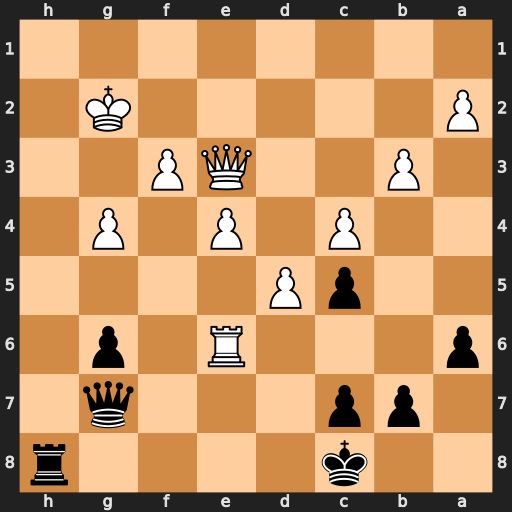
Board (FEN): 2k4r/1pp3q1/p3R1p1/2pP4/2P1P1P1/1P2QP2/P5K1/8
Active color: b
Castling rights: -
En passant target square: -
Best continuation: Qb2+ Qf2 Rh2+ Kxh2 Qxf2+